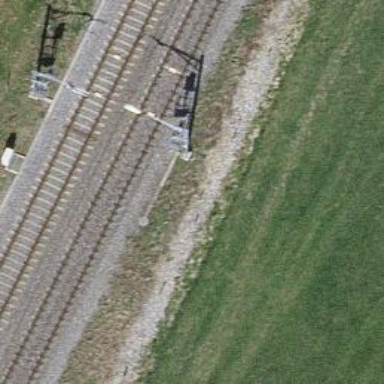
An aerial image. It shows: Railway signal.